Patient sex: M
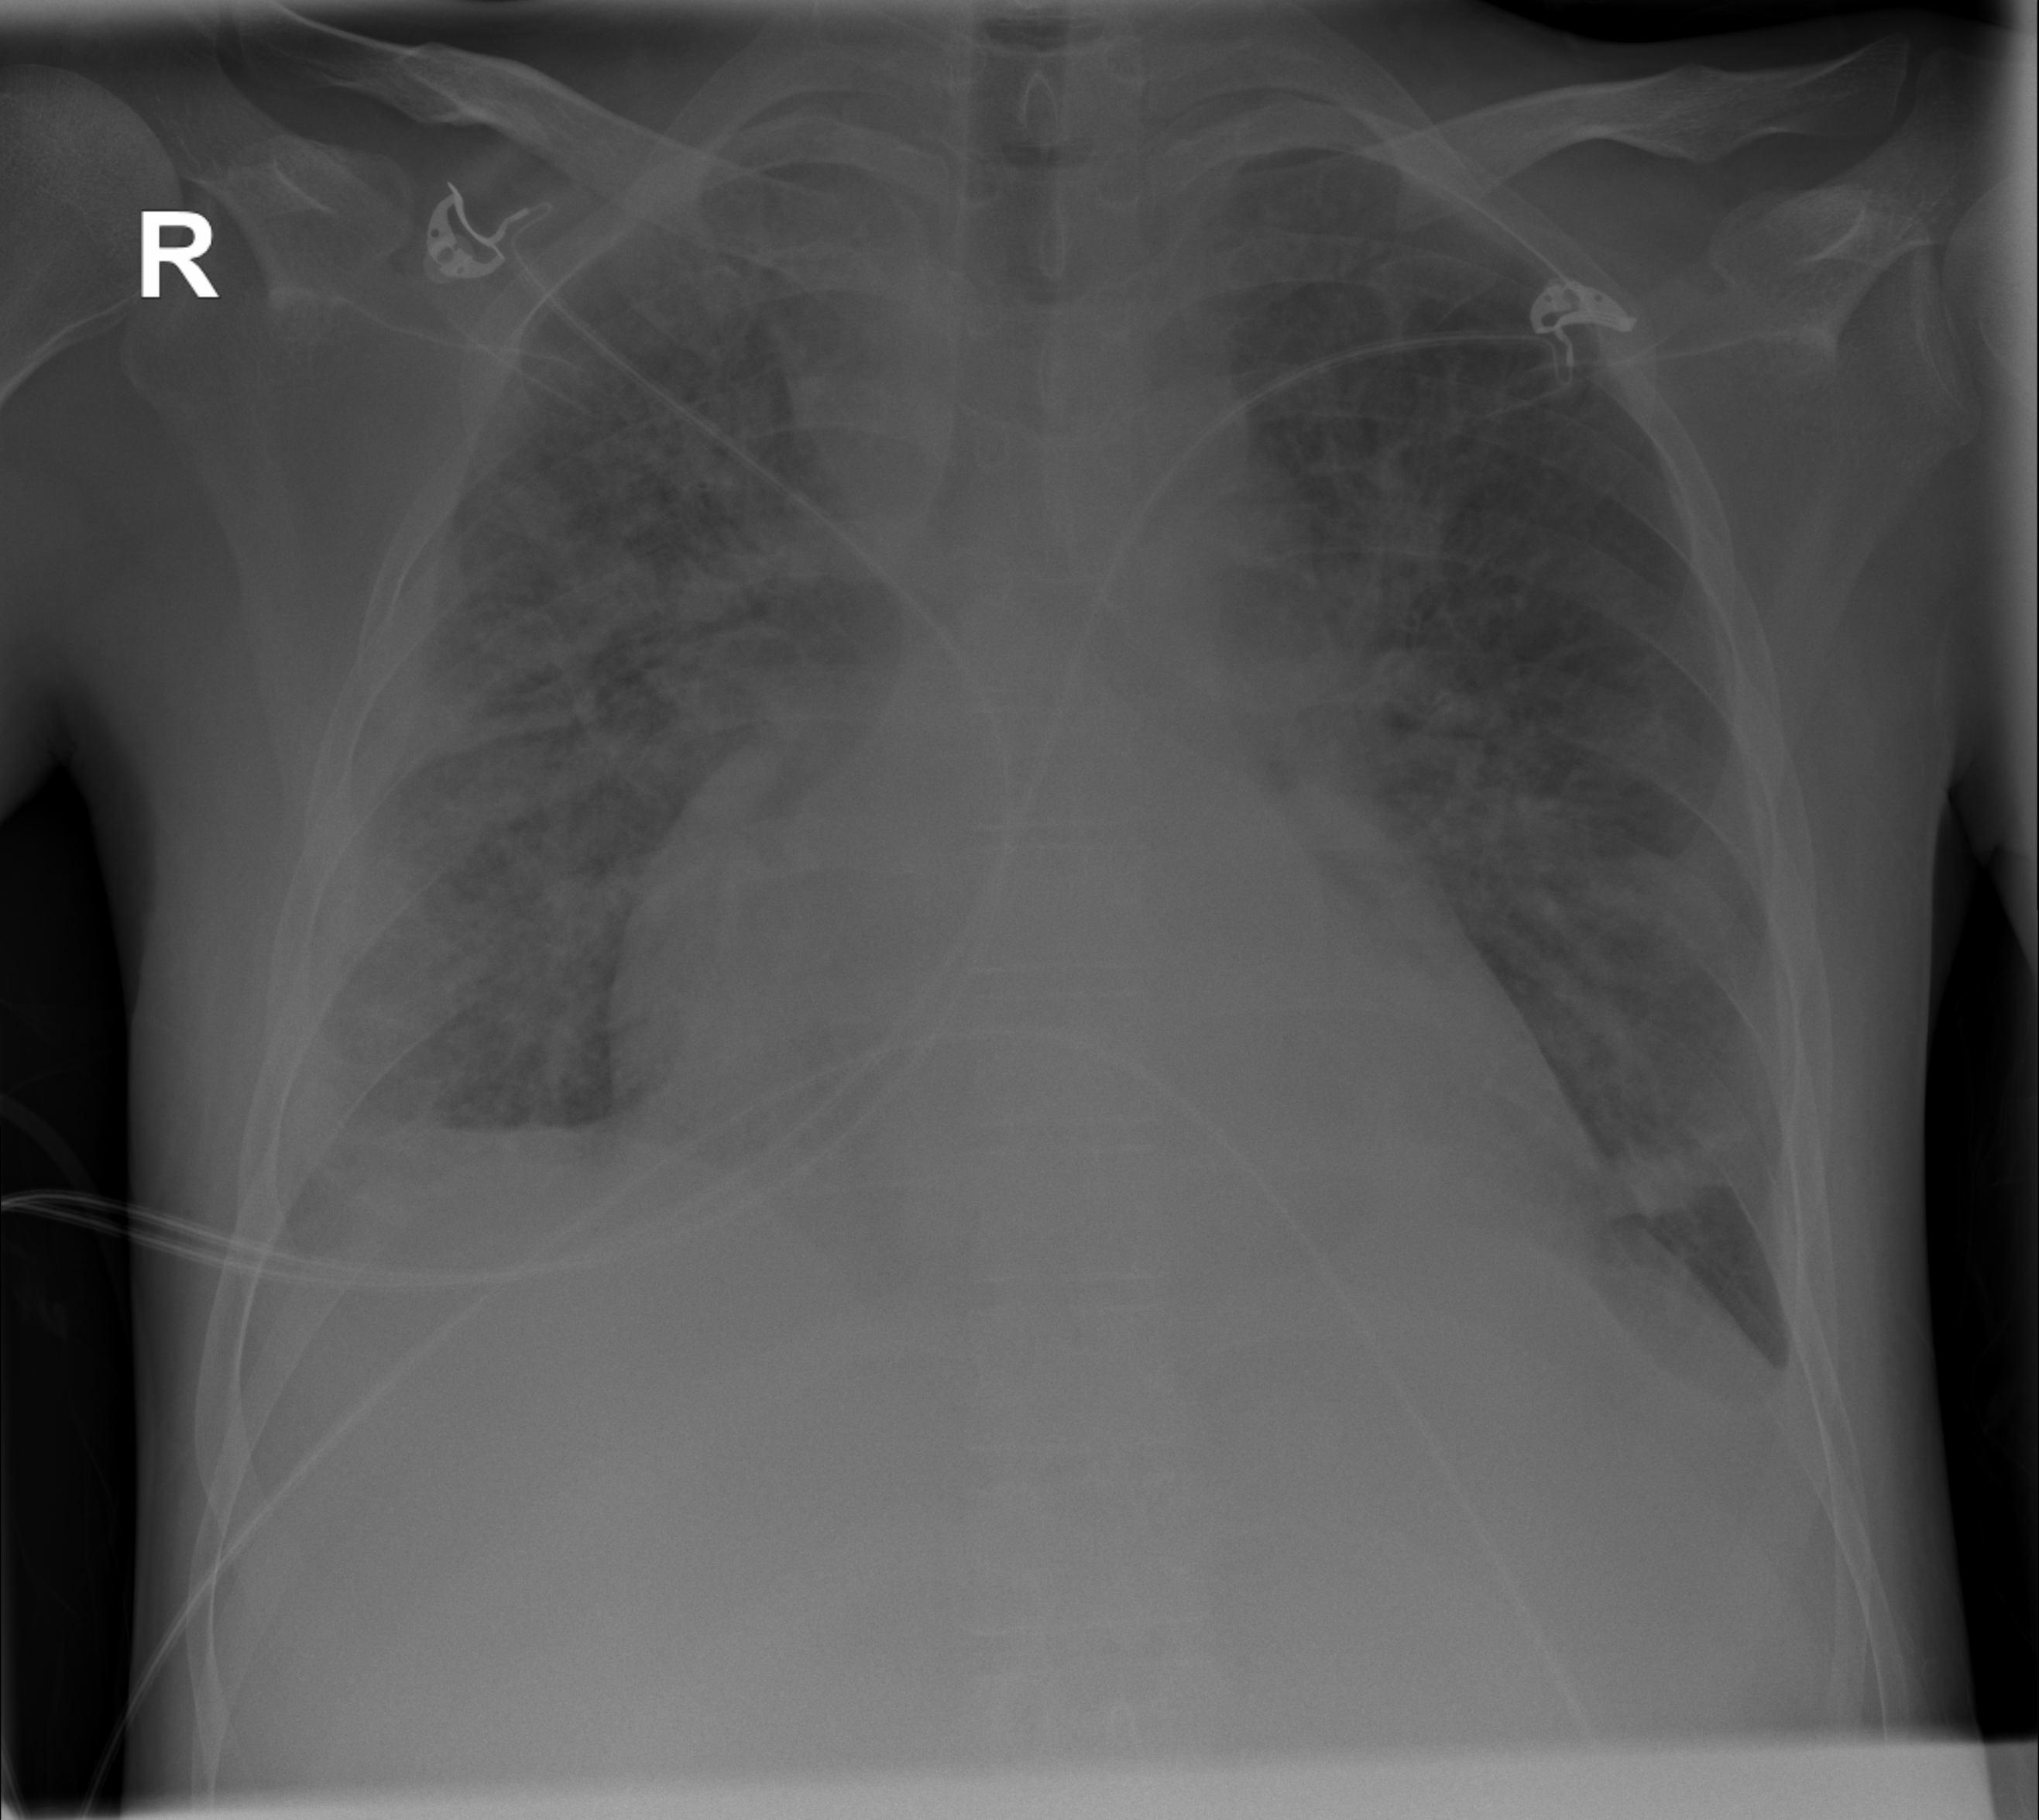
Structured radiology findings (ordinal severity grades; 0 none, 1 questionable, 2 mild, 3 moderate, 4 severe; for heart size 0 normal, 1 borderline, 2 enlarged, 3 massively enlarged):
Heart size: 3
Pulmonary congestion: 3
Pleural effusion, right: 2
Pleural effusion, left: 1
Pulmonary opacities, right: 3
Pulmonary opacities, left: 2
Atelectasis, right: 3
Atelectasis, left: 2